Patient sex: M
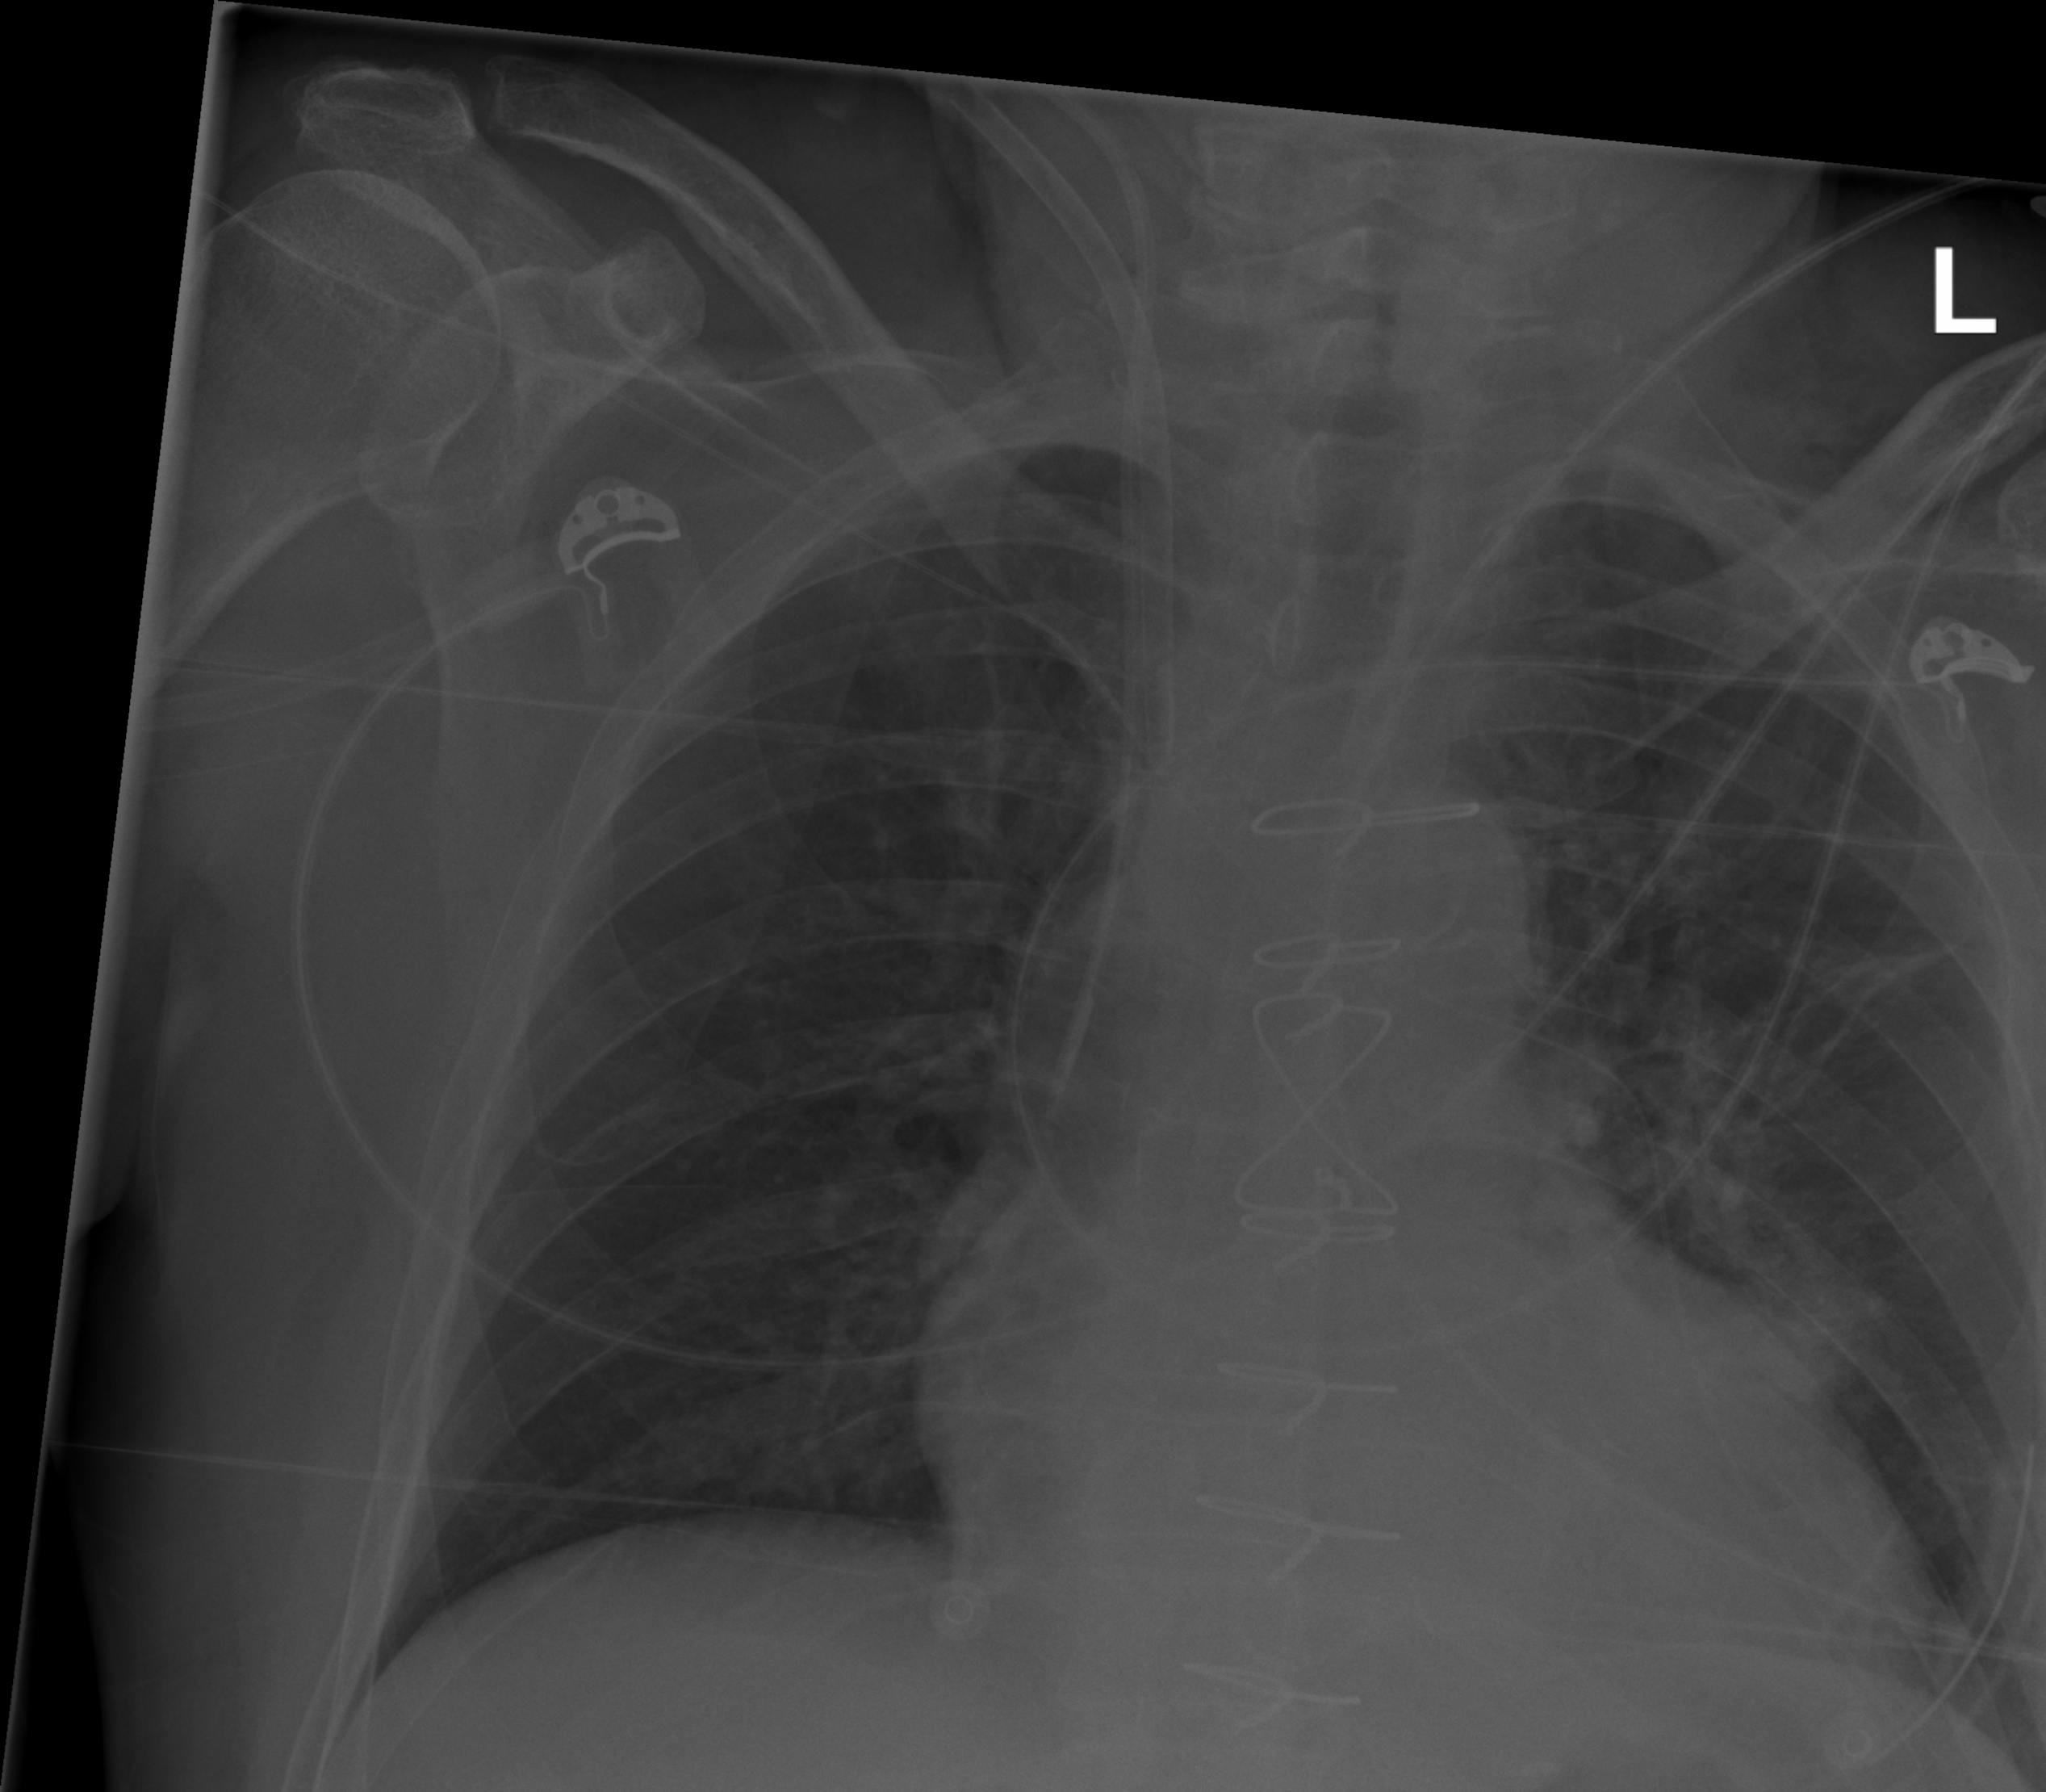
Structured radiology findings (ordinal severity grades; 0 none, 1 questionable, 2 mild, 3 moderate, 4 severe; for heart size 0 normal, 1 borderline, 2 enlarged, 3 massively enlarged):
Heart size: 2
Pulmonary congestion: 2
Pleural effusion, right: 0
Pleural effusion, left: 0
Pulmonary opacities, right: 0
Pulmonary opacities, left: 0
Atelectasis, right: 2
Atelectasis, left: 2